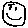
Label: smiley face